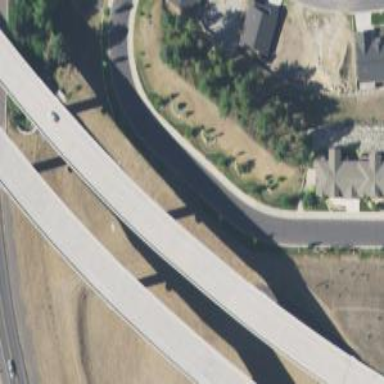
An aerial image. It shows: Viaduct bridge on motorway.